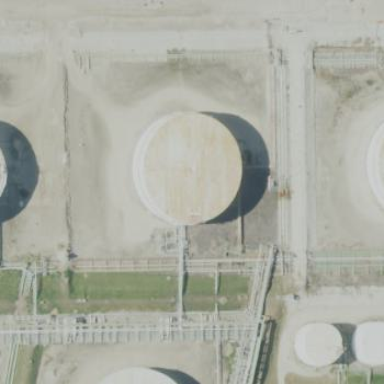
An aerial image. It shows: Storage tank which is man-made and housed in building.